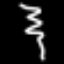
Label: squiggle